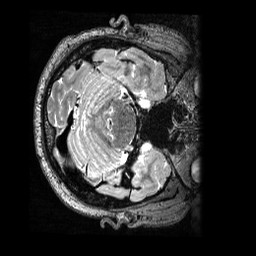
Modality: T2w
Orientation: axial
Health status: healthy
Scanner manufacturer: siemens
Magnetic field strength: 3 T
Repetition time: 3.2 s
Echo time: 0.565 s